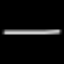
Label: line